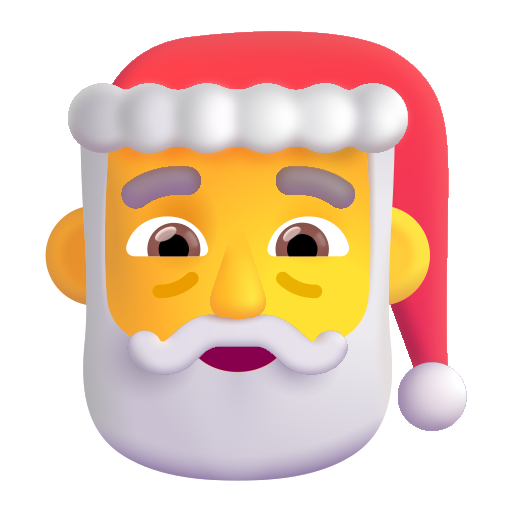
santa claus color default